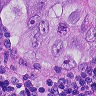
Metastatic tissue present: yes